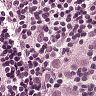
Metastatic tissue present: yes